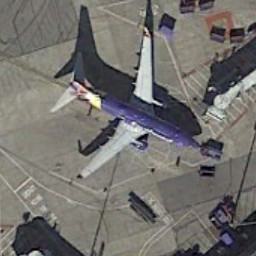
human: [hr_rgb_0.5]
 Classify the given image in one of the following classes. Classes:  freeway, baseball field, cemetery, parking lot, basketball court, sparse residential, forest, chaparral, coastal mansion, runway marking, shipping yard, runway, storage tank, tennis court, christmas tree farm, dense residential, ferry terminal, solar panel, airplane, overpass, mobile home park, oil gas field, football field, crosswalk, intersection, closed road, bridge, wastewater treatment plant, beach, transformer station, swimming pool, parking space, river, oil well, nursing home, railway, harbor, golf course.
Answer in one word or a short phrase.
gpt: airplane